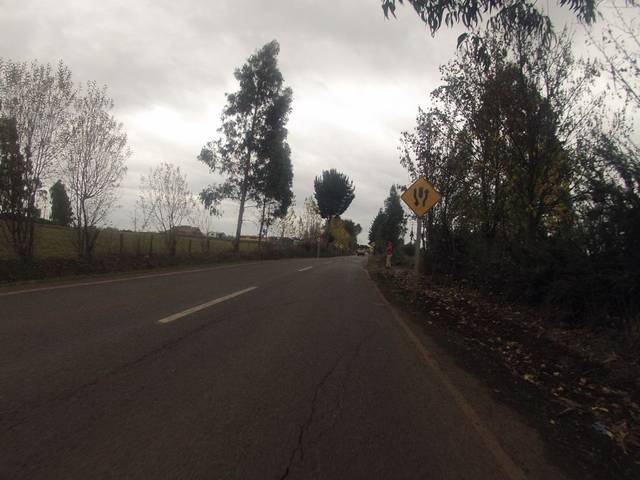
Region: Chile
Coordinates: -38.799, -72.664